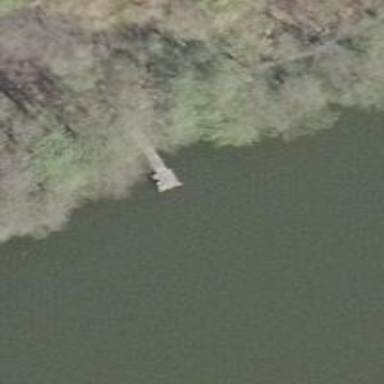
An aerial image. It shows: Man-made pier.